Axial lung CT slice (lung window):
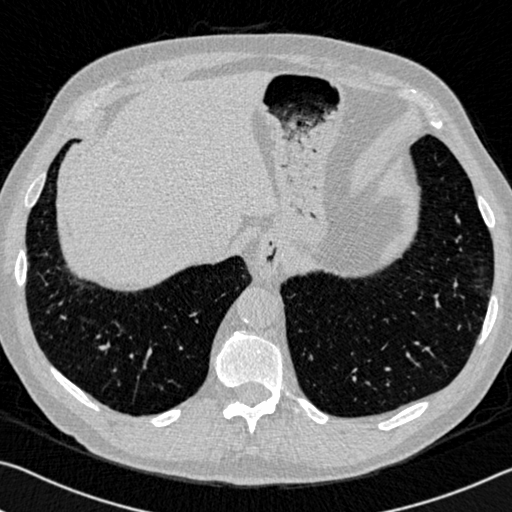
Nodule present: no